Question: Consider the following:
'''
printMessage[cellexpr_]:=CellPrint@Cell[cellexpr,"Message",
CellLabel->"(slave Kernel)",ShowCellLabel->True,
CellFrameMargins->0,Background->LightBrown,
CellLabelAutoDelete->False];
printMessage[BoxData[RowBox[{RowBox[{"Sin", "::", ""argx""}], ": ",
""\!\(Sin\) called with \!\(2\) arguments; 1 argument is expected.""}],
StandardForm]]
Sin[1,1];
'''
-->
'''
(slave Kernel) Sin::argx: Sin called with 2 arguments; 1 argument is expected.
During evaluation of In[1]:= Sin::argx: Sin called with 2 arguments;
1 argument is expected. >>
'''

One can see that the auto-generated 'Message' inherits the style of the previous printed 'Cell'. Why this happens? And how to prevent this?
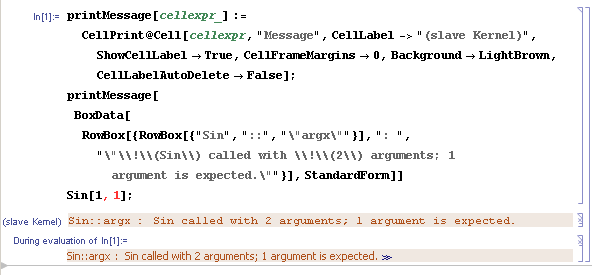
Answer: It seems that one workaround for this bug is to move '"Message"' to another place in the 'Cell' options:
'''
printMessage[cellexpr_]:=CellPrint@Cell[cellexpr,CellLabel->"(slave Kernel)",
"Message", ShowCellLabel->True,
CellFrameMargins->0,Background->LightBrown,
CellLabelAutoDelete->False];
printMessage[BoxData[RowBox[{RowBox[{"Sin", "::", ""argx""}], ": ",
""\!\(Sin\) called with \!\(2\) arguments; 1 argument is expected.""}],
StandardForm]]
Sin[1,1];
'''
But as the result appearance of the printed 'Cell' is changed:

'''
print := printMessage[
BoxData[RowBox[{RowBox[{"NIntegrate", "::", ""slwcon""}], ": ",
""Numerical integration converging too slowly; suspect one of the following: singularity, value of the integration being 0, oscillatory integrand, or insufficient WorkingPrecision. If your integrand is oscillatory try using the option Method->Oscillatory in NIntegrate.""}], StandardForm]]
'''
The above workaround works only during the first fresh session. After saving and reopening of the Notebook the problem appears again.
The only working workaround a this moment is do not use Styles but to specify explicit set of options.